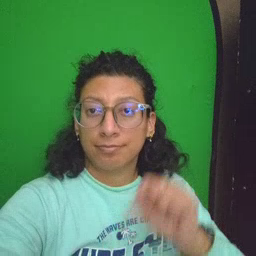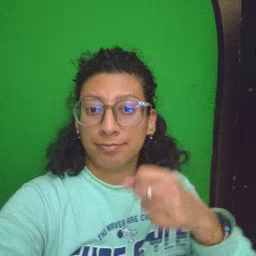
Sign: make